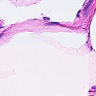
Metastatic tissue present: no